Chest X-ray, PA view. Patient: 15 years old, sex F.
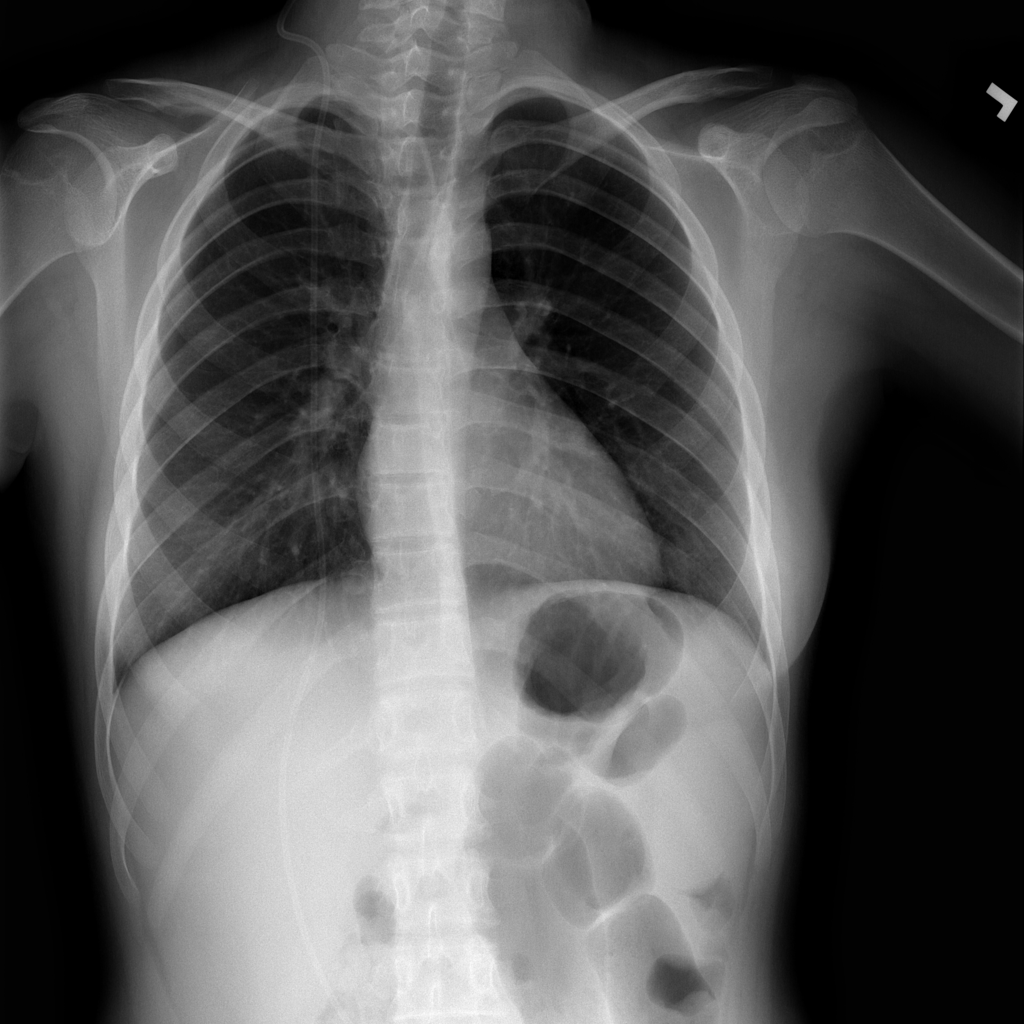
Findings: No Finding